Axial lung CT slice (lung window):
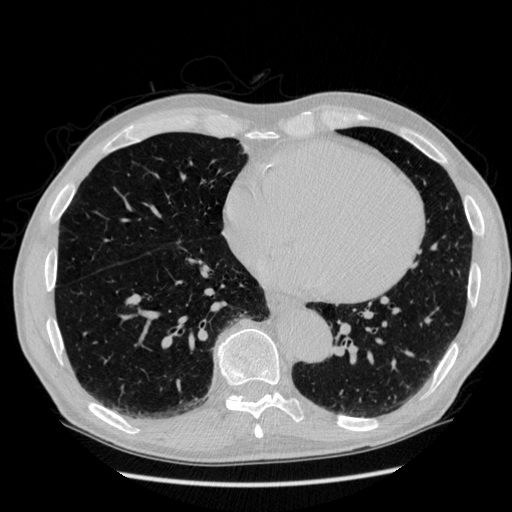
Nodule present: no